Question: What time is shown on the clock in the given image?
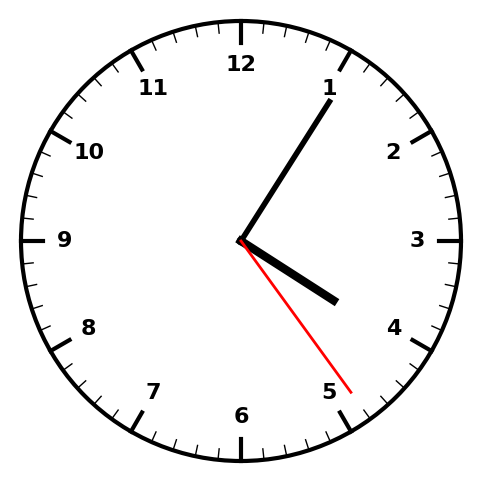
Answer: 04:05:24